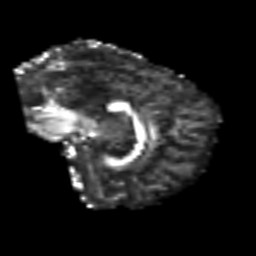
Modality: FA
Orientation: sagittal
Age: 39
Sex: female
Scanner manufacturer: siemens
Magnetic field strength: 3 T
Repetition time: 6.1 s
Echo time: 0.101 s